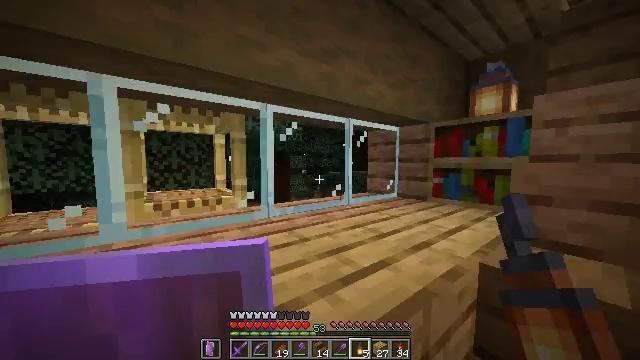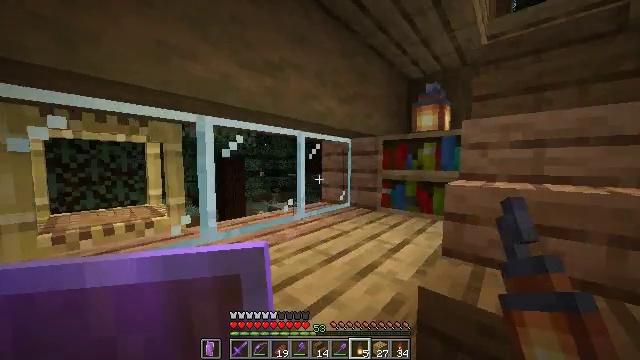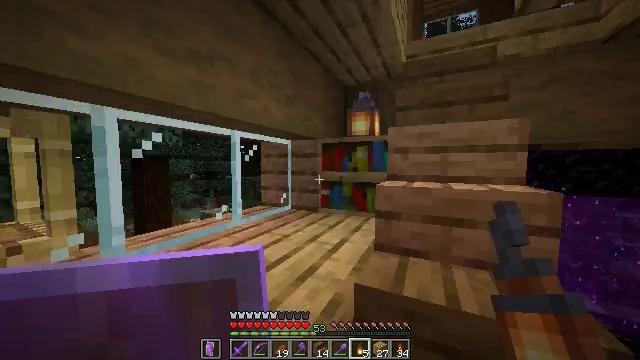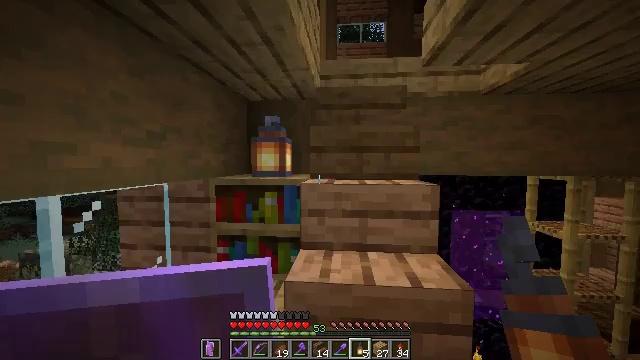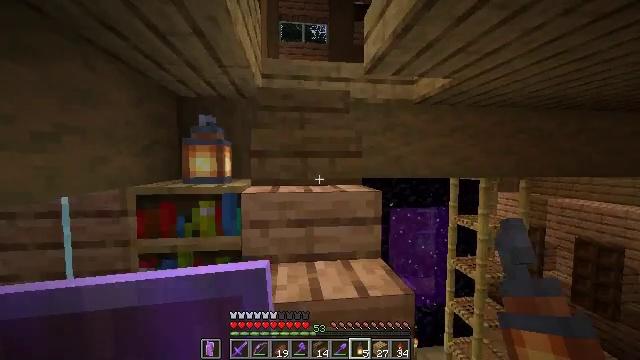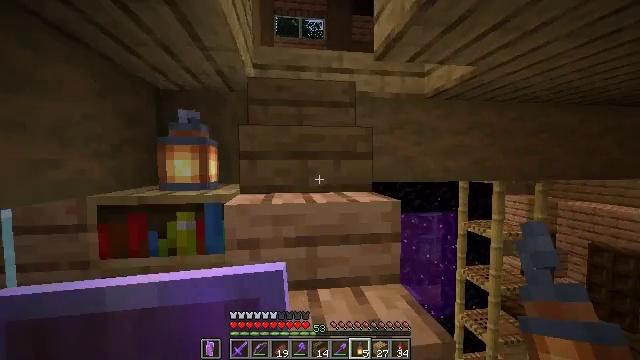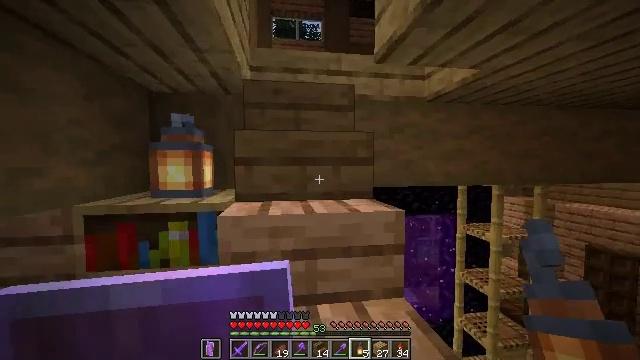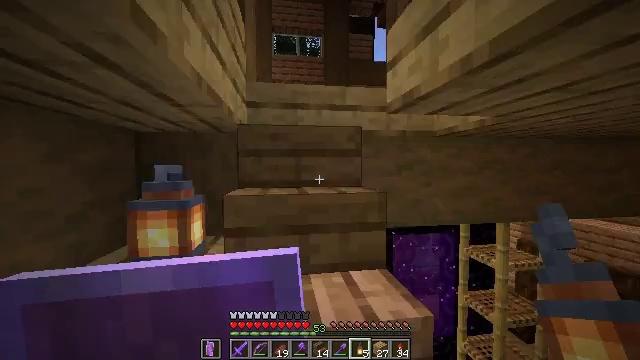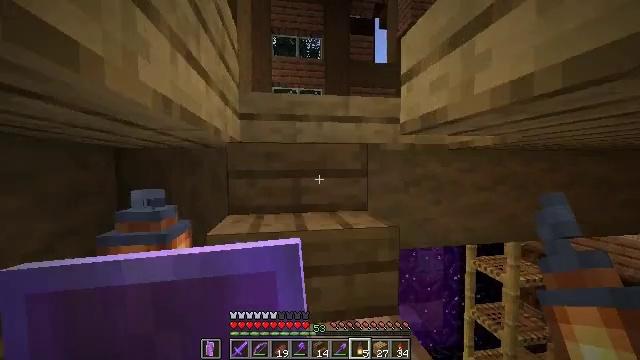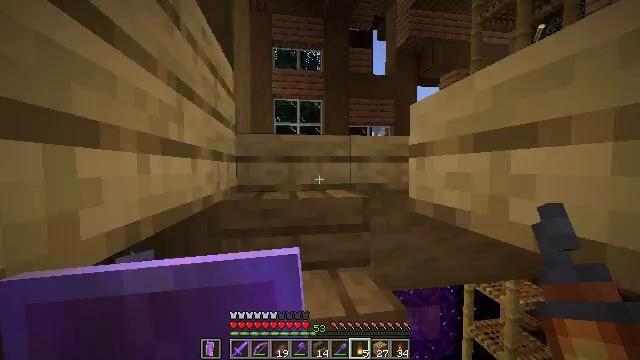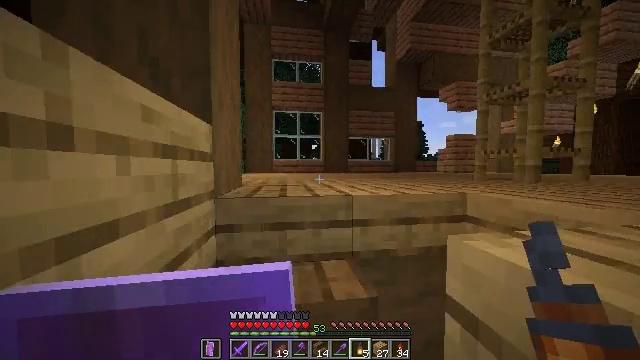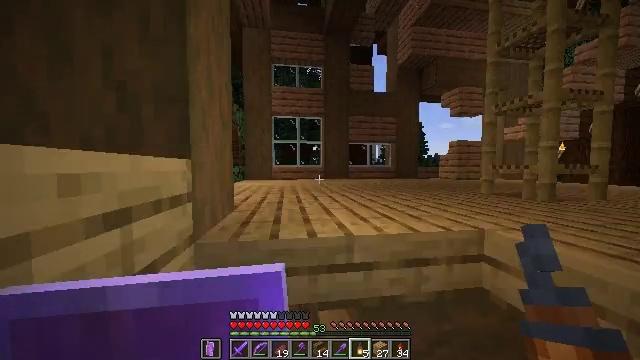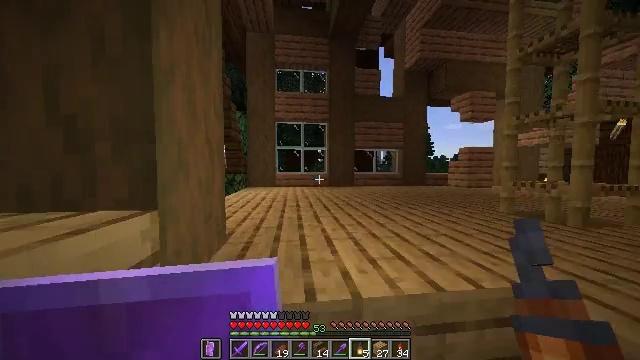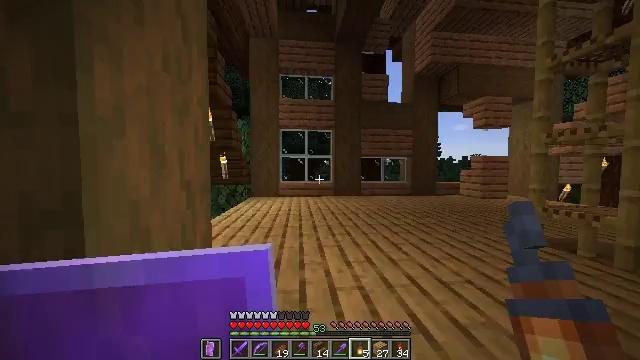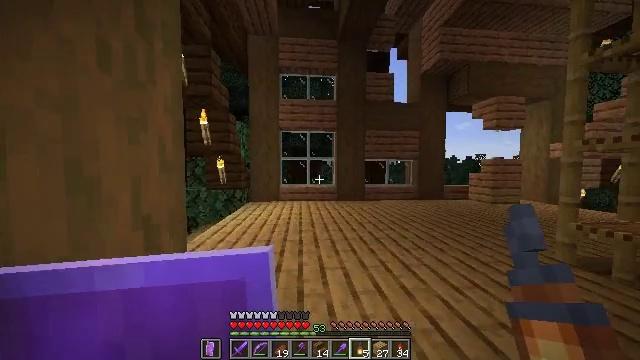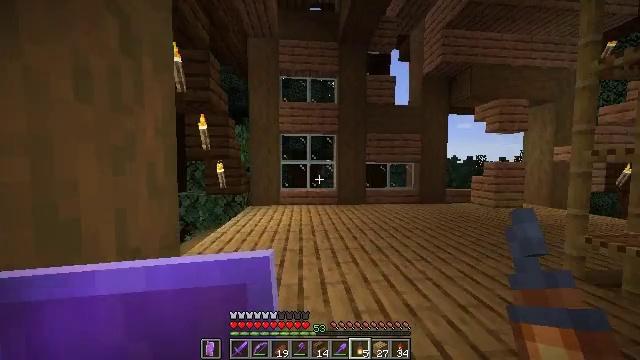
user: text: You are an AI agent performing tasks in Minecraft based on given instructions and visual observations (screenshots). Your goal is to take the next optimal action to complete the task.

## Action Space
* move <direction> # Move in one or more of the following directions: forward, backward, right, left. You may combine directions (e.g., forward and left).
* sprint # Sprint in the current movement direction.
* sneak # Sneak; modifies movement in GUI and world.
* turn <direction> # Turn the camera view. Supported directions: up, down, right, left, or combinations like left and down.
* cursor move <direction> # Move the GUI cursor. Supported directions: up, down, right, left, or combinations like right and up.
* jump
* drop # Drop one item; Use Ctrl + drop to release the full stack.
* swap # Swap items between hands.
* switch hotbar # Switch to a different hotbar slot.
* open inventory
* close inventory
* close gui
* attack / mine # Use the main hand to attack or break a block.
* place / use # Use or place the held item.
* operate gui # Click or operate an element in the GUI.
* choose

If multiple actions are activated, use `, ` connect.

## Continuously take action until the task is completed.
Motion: motion action
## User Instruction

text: Mine block crafting table.
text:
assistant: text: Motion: move forward, sprint, turn right
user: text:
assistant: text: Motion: move forward, sprint, turn right
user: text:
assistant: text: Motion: move forward, sprint, turn right
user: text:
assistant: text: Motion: move forward, sprint, turn right
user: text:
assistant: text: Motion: move forward, sprint
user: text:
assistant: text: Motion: move forward, sprint
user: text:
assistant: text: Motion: move forward, sprint
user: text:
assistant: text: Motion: move forward, sprint
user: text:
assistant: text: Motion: move forward, sprint
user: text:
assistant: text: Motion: move forward, sprint
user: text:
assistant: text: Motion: move forward, sprint
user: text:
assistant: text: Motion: move forward, sprint, turn left
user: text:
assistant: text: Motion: move forward, sprint, turn left
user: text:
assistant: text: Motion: move forward, sprint
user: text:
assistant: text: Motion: move forward, sprint
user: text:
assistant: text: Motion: move forward, sprint
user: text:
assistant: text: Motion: move forward, sprint
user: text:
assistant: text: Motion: move forward, sprint, turn right
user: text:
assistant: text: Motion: move forward, sprint, turn right and down
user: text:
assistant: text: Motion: move forward, sprint, turn right and down
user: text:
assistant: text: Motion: move forward, sprint, turn right and down
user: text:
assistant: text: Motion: move forward, sprint, turn right and down
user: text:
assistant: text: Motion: move forward, sprint, turn right and down
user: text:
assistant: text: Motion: move left, turn right
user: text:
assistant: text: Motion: move left, turn right and up
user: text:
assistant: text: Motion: move left, turn right
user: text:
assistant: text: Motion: move left
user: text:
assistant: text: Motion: no_op
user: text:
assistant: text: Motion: no_op
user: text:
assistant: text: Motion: turn right